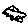
Label: car